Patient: sex M, age 83
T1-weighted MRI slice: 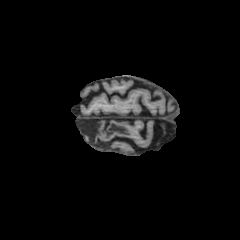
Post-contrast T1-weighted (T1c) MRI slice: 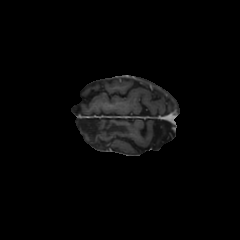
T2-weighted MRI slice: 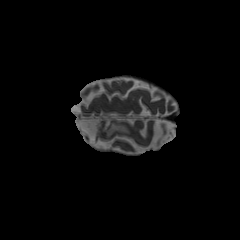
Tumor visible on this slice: no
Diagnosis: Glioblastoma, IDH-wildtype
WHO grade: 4